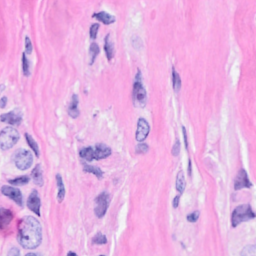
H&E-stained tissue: Breast